Question: '''
int anotherShowing = 1; // Variable for the user to select another showing.
while (anotherShowing == 1) // While loop so the program keeps going until the user has selected a film.
{
Console.Write("Select A Showing: "); // Outputs "Select A showing" to the console window.
int showingSelect = Console.ReadLine(); // Variable for the user to input a showing number and converts it to a int.
int.TryParse(anotherShowing, out showingSelect);
if (showingSelect == 0)
{
Console.Write("please input valid number");
}
Showing Selection; // Variable so Selection can be linked to the Showing class to be used for the ShowingSelect.
Selection = list[showingSelect - 1]; // Recongnizes the showing number the user inputs.
Console.Write("Number of Tickets: "); // Oupts "Number of Tickets" to the console window.
int numberOfTickets = Convert.ToInt32(Console.ReadLine()); // Variable for the user to input how many tickets they want and converts it to a int.
Booking Booking1; // Variable so Booking1 can be linked to the Booking class to be used for the NumberOfTickets.
if (Selection.getSeatsAvailable() > numberOfTickets) // If statement so the program knows if there are enough tickets left.
{
Booking1 = new Booking(Selection, numberOfTickets); // If enough tickets program will make a new booking (Booking1) which includes the Selection and the NumberOfTickets.
Selection.updateSeatsAvailable(numberOfTickets); // Updates how many tickets are available for that showing.
Console.Clear(); // Clears the console window.
Console.Write(Booking1.toString()); // Outputs the Booking1 variable, including the Film selected and the number of tickets.
break; // Stops the program.
}
else // If there aren't enough tickets.
{
Console.WriteLine("Showing Full"); // Outputs "Showing Full" to the console window.
Console.WriteLine("Select another showing"); // Outputs "Select another showing" to the console window.
}
Console.Write("Press 1 Then Return To Select Another Showing
"); // Outputs to the console window.
anotherShowing = Convert.ToInt32(Console.ReadLine()); // Allows the user to input 1 to select another showing and converts it to a int.
}
Console.Read();
}
'''
I am trying to write a simple cinema program for a assignment.
I looked at some example on how to tell the user to enter a letter instead of number if they enter a number.
I have added TryParse however there are some errors:

Please help in code,
Thanks
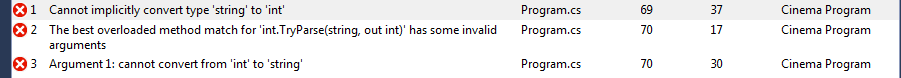
Answer: 'Console.ReadLine()' returns a 'string' an 'int' value.
so we should be doing this.
'''
int showingSelect;
if(int.TryParse(Console.ReadLine(), out showingSelect))
{
// valid showingSelect
}
else
{
// invalid input
Console.Write("please input valid number");
continue; // continue loop.
}
'''